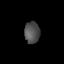
Tissue: lung
Cell type: Others
Senescence score: 0.2003
Nuclear area (px): 321
Mean DAPI intensity: 80.916